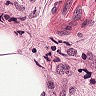
Metastatic tissue present: yes